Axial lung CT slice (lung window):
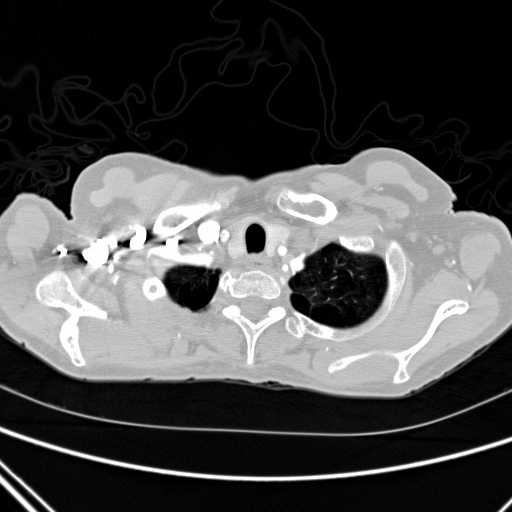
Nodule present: no